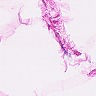
Metastatic tissue present: no